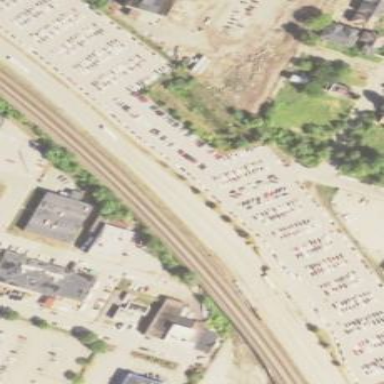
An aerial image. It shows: Parking area with surface parking. It includes park and ride facilities.